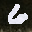
Label: 6